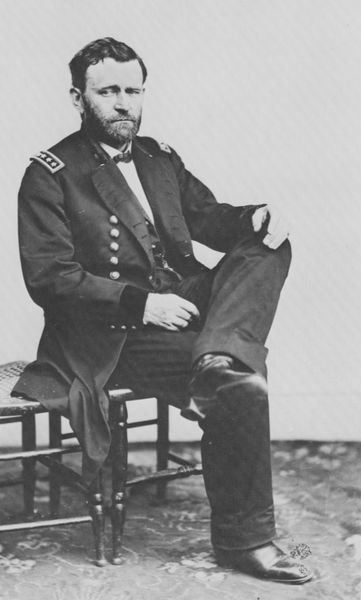
Titel: General Grant in der Gallerie
Künstler: Mathew B. Brady
Schlagwörter: dunkel, hand, mann, weiß, sitzen, hell, mund, nase, raum, schwarz, stuhl, stühle, zimmer, teppich, anzug, bart, hemd, hose, jacke, wand, arme, augen, gesicht, mensch, bild, bildnis, hände, portrait, porträt, boden, haare, mantel, pose, sitzend, knopf, ohren, schulter, beine, deutschland, bein, fußboden, haltung, schuhe, bank, hocker, ernst, ornamente, knöpfe, fliege, foto, fotografie, stern, schwarz-weiss, sterne, künstler, militär, uniform, soldat, epauletten, abzeichen, offizier, orden, stiefel, schuh, photo, ganzfigur, portät, schwart, fotographie, fotogarfie, portraät, würdevoll, schulterklappe, fotpgrafie, häne, generak, 1900, 1930, 1860, bartträger